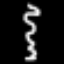
Label: squiggle